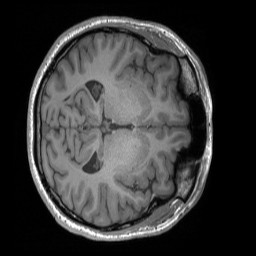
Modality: T1w
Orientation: axial
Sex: male
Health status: ill
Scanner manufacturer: siemens
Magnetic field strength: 3 T
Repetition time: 1.66 s
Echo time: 0.00254 s